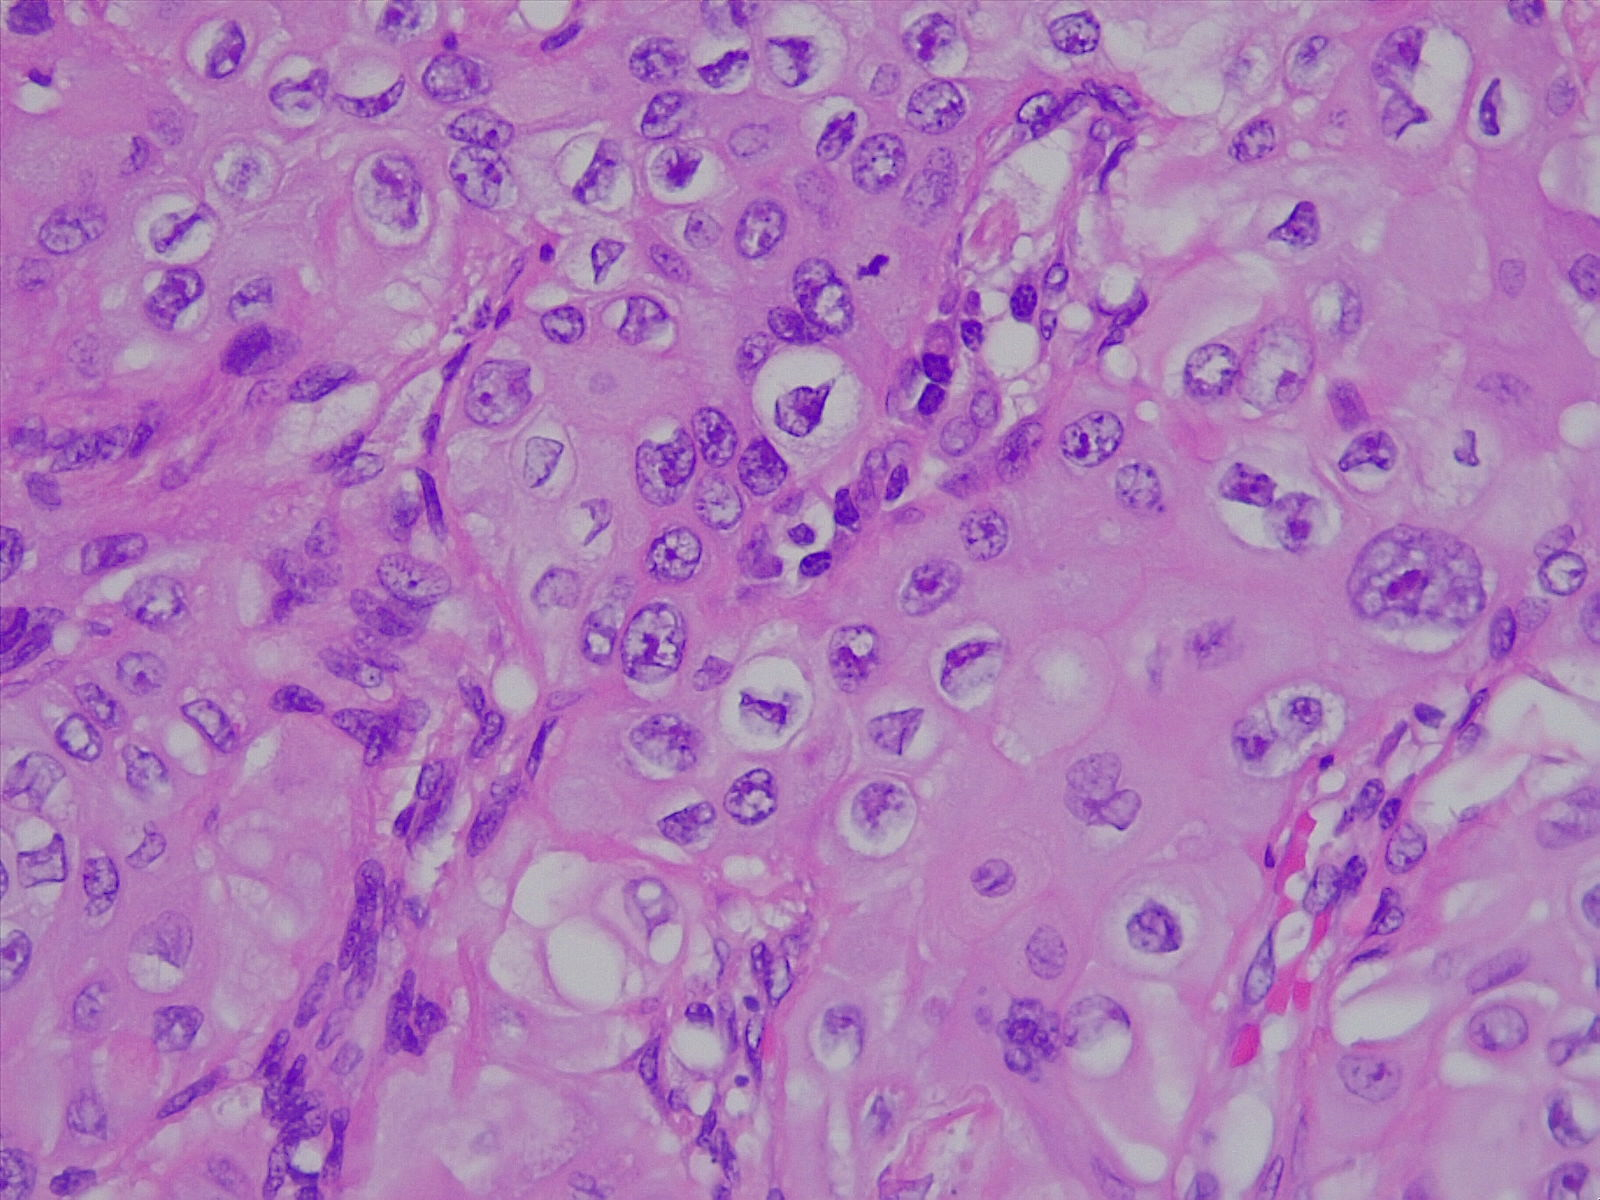
Label: lung squamous cell carcinoma, moderately differentiated